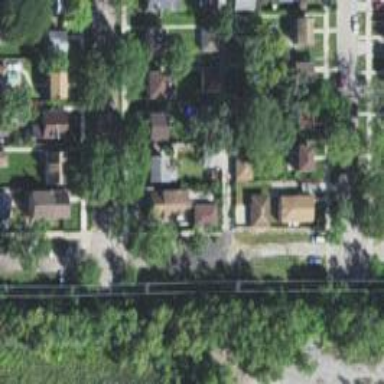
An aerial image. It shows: Alley classified as service road.